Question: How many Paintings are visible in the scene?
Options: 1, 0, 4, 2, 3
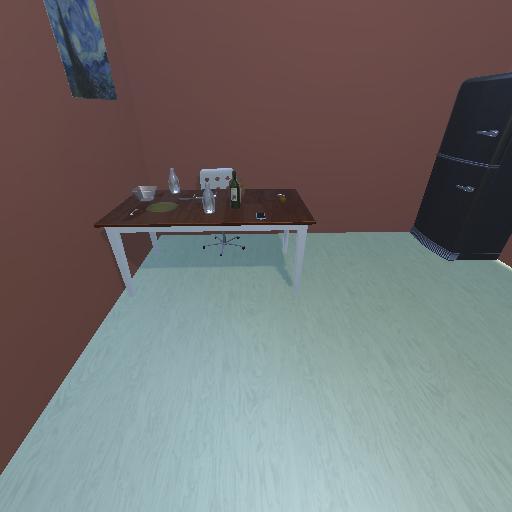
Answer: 1